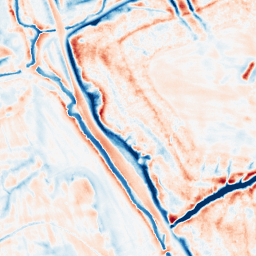
Category: edge_preserving
Decomposition family: bilateral
Decomposition parameters: d: 21
sigma_color: 150
sigma_space: 75
Upsampling method: cubic_mitchell
Upsampling parameters: scale: 8
Upsampling scale: 8